Chest X-ray. View position: PA
Patient age: 31
Patient sex: F
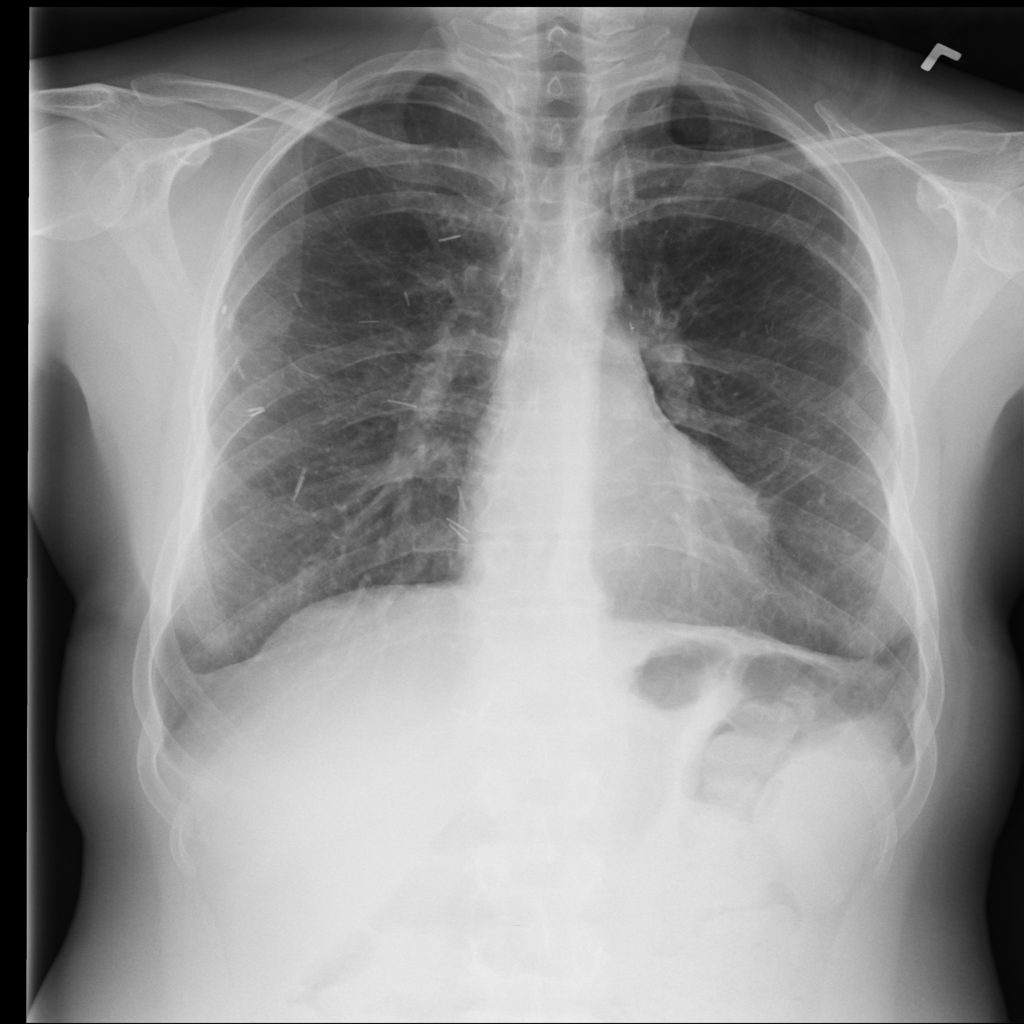
Finding: Pneumothorax